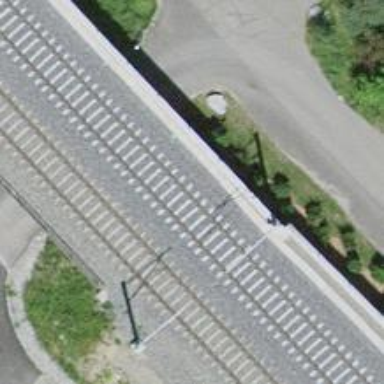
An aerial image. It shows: Single-track railway bridge with electrified contact line.